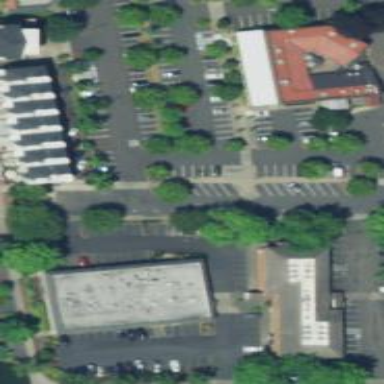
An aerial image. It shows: Retail area.